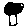
Label: tree